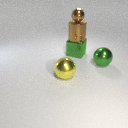
small brown metal sphere above large brown metal cylinder